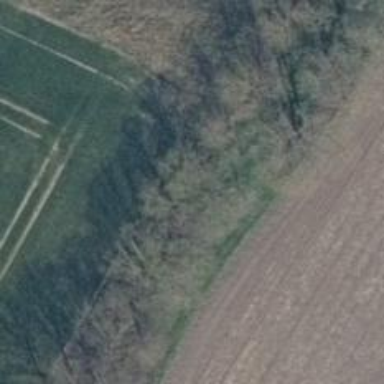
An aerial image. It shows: Row of trees in natural setting.